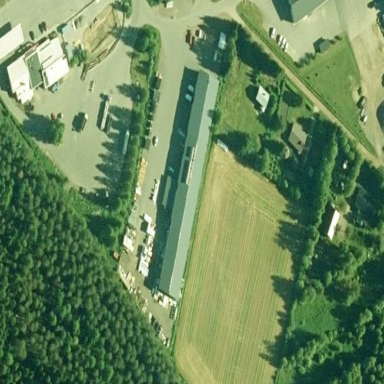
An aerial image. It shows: Retail area.